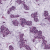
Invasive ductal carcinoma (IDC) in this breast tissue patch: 1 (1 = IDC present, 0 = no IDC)